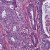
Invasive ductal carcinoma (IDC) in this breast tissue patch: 1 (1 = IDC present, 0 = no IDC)